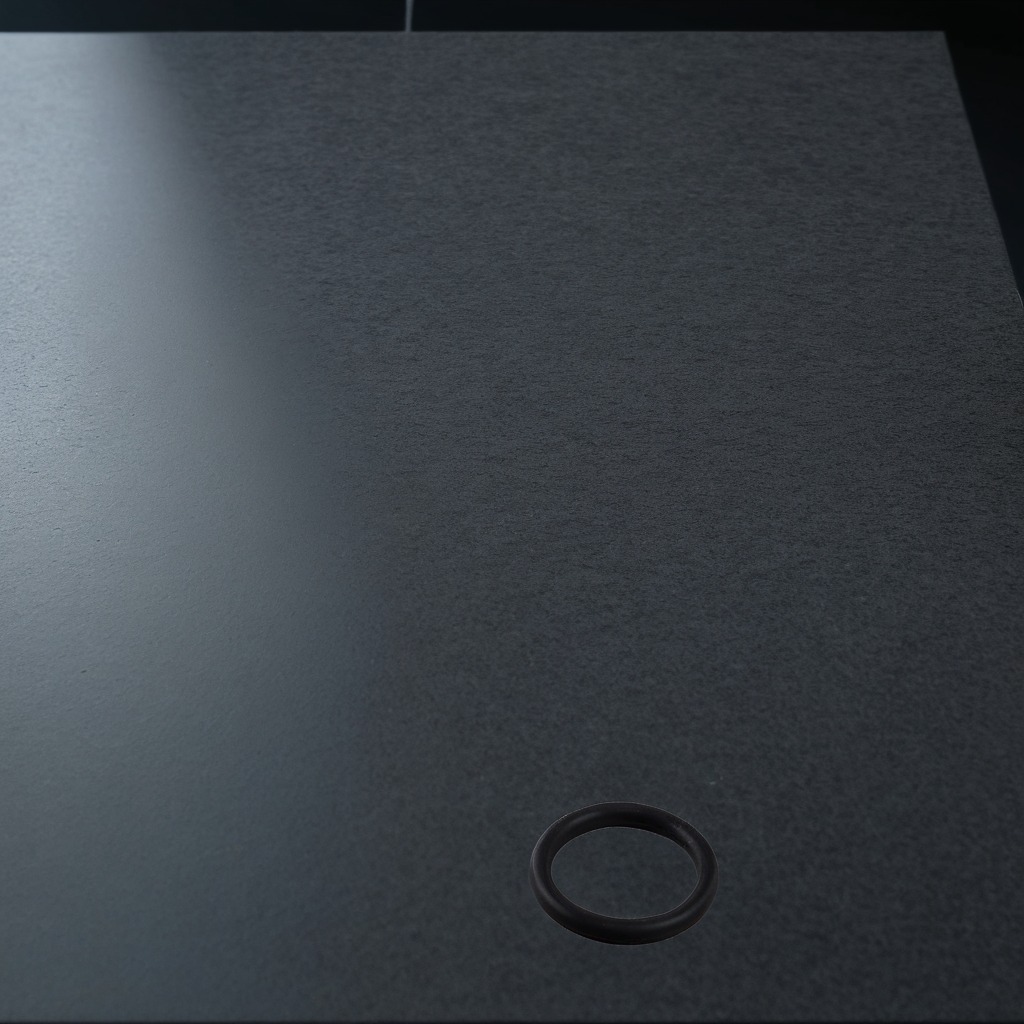
A rubber O-ring is lying on the clean granite table inside a workshop at night.